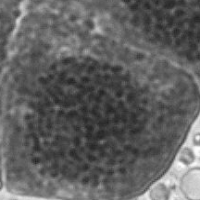
Label: prophase